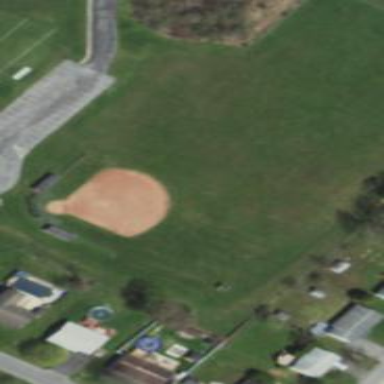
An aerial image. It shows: Baseball pitch for leisure land.